【题型】解答题　【知识点】平面几何　【难度】easy
如图，$AB$ 为 $\odot O$ 的直径，$OC \perp AB$ 交 $\odot O$ 于点 $C$，$D$ 为 $OB$ 上一点，延长 $CD$ 交 $\odot O$ 于点 $E$，延长 $OB$ 至 $F$，使 $DF = FE$，连接 $EF$。

(1) 求证：$EF$ 为 $\odot O$ 的切线；

(2) 若 $OD = 1$ 且 $BD = BF$，求 $\odot O$ 的半径。
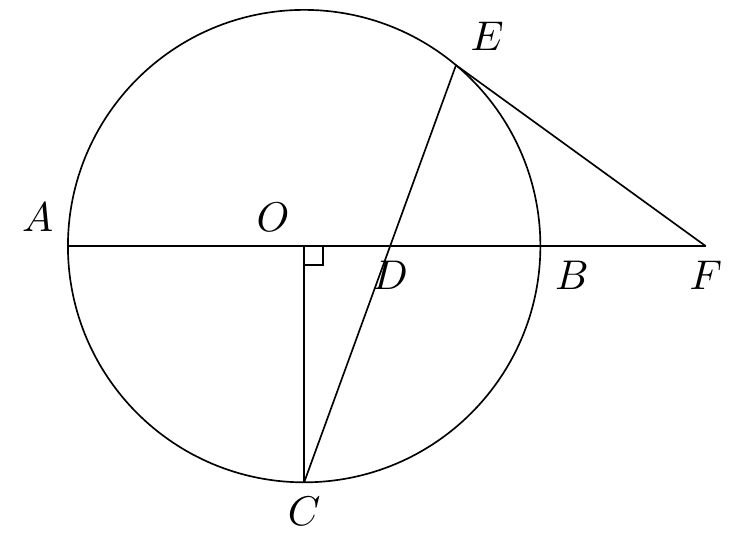
【解答】
(1) 证明：如图，连接 $OE$，

$\because OE = OC$，

$\therefore \angle OEC = \angle OCE$，

$\because DF = FE$，

$\therefore \angle FED = \angle FDE$，

$\because \angle FDE = \angle CDO$，$\angle CDO + \angle OCD = 90^\circ$，

$\therefore \angle FED + \angle OEC = 90^\circ$，

即 $\angle FEO = 90^\circ$，

$\therefore OE \perp FE$，

$\because OE$ 是半径，

$\therefore EF$ 为 $\odot O$ 的切线；

（2）解：设 $\odot O$ 的半径 $EO = BO = r$，则 $BD = BF = r - 1$，

$\therefore FE = 2BD = 2(r - 1)$，

在 $Rt \triangle FEO$ 中，由勾股定理得，

$FE^2 + OE^2 = OF^2$，

$\therefore (2r - 2)^2 + r^2 = (2r - 1)^2$，

解得 $r = 3$，或 $r = 1$（舍去），

$\therefore \odot O$ 的半径为 $3$。
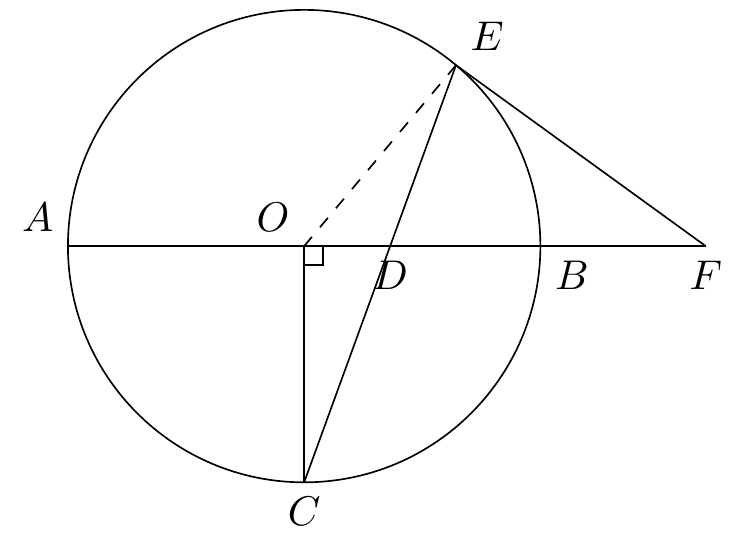